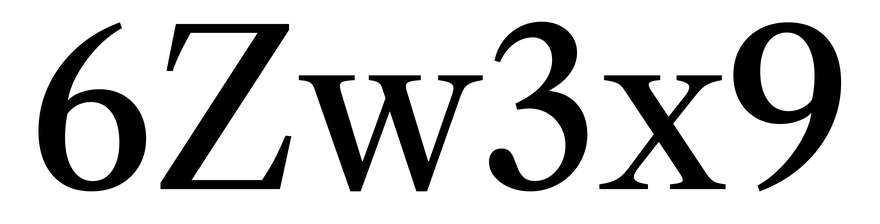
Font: LibreCaslonText_Regular